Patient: sex F, age 65
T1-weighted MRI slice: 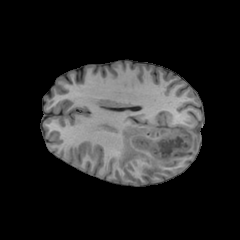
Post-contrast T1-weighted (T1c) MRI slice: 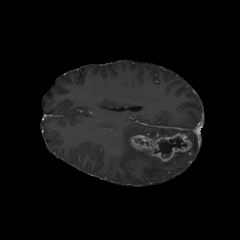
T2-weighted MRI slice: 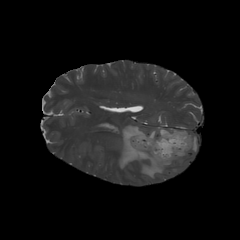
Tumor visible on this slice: yes
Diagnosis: Glioblastoma, IDH-wildtype
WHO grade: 4